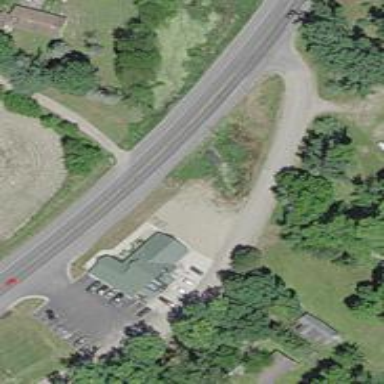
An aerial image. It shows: Primary highway.